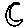
Label: moon